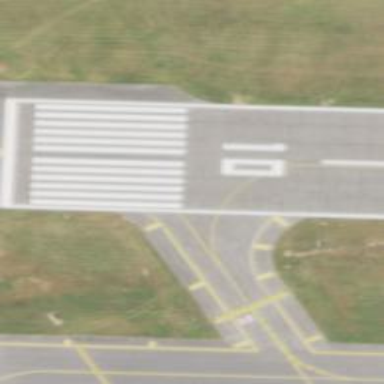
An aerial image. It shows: Image of taxiway at airport.